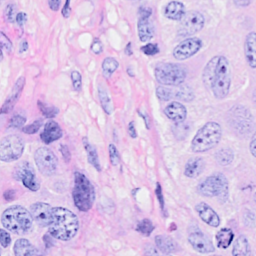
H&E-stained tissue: Breast